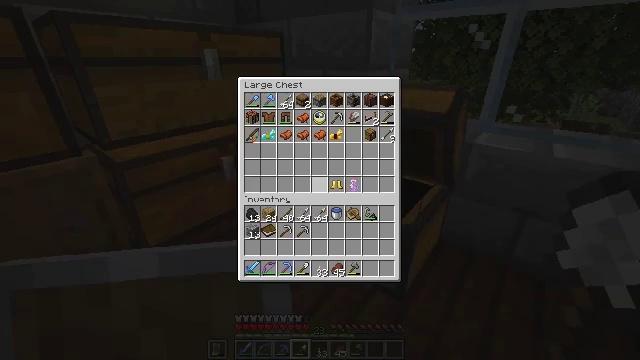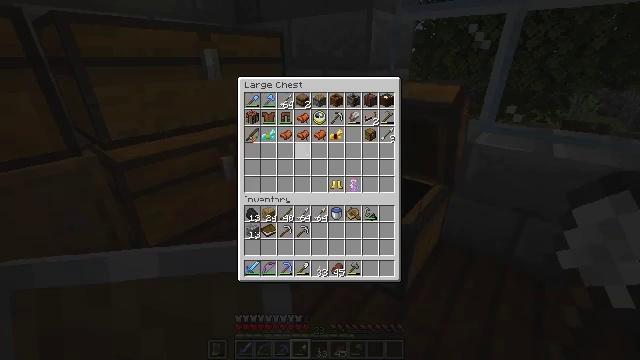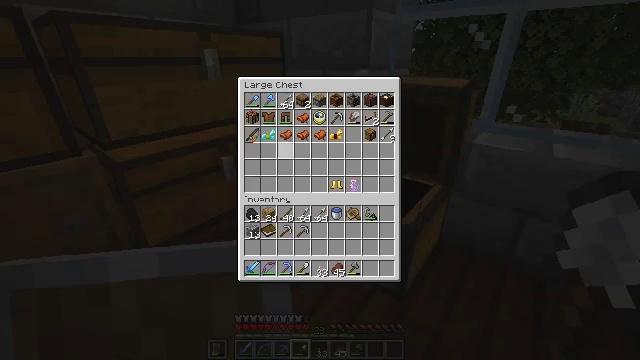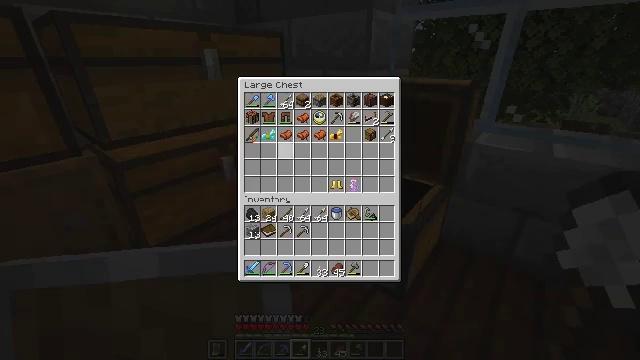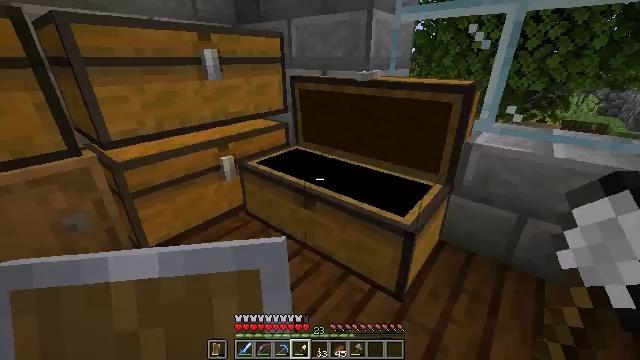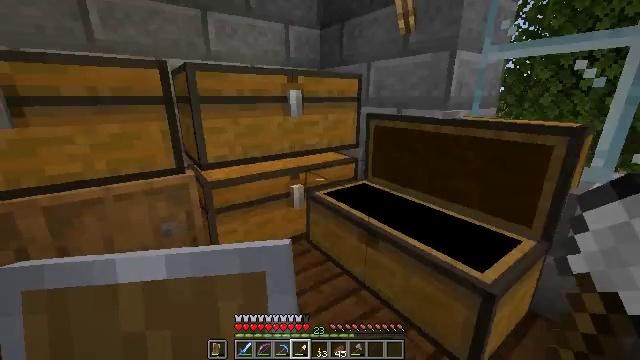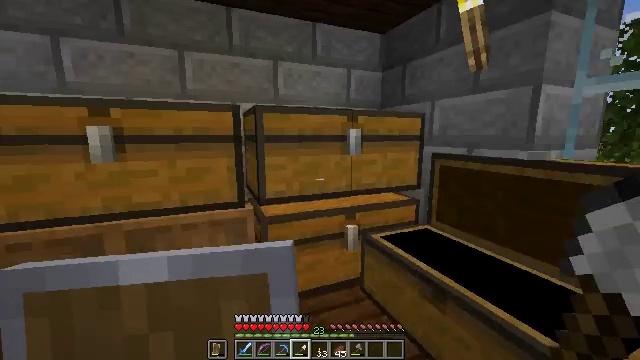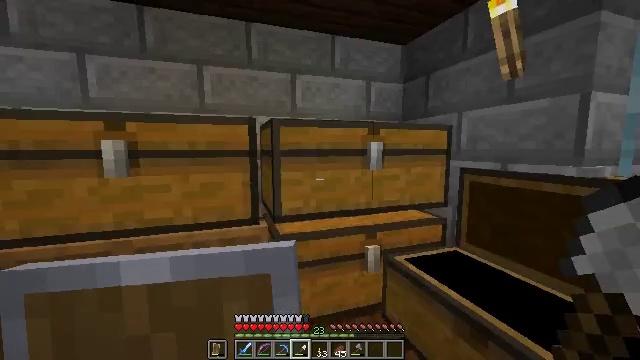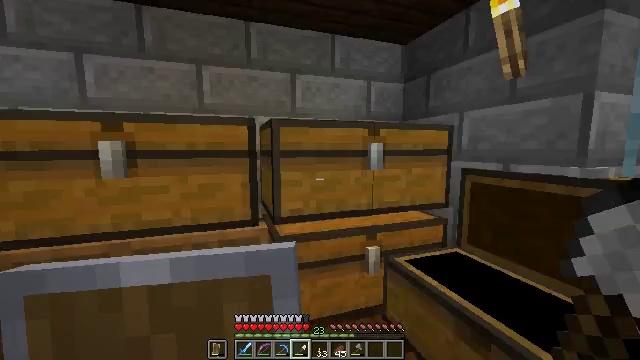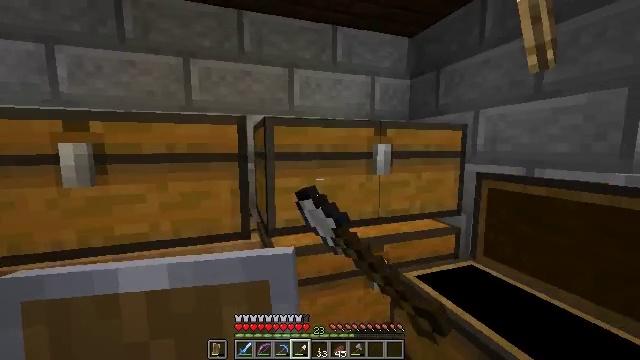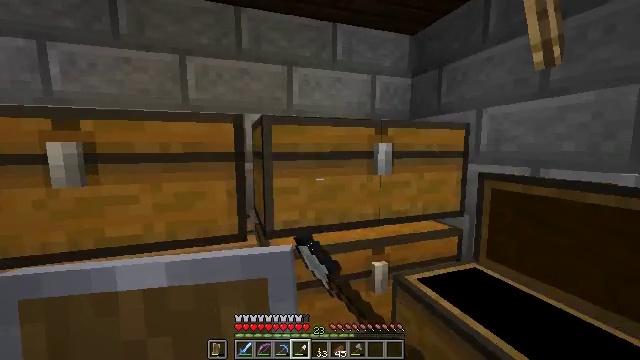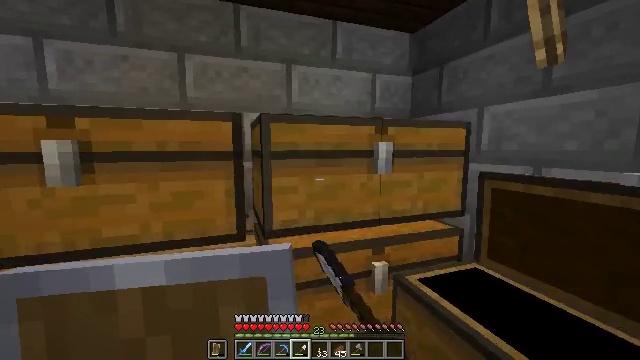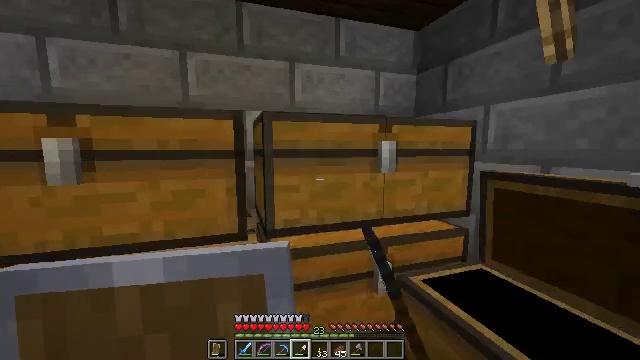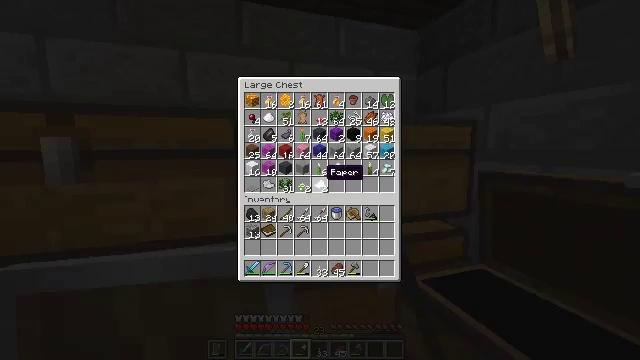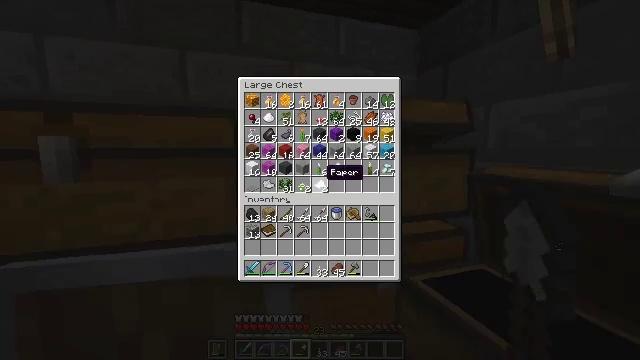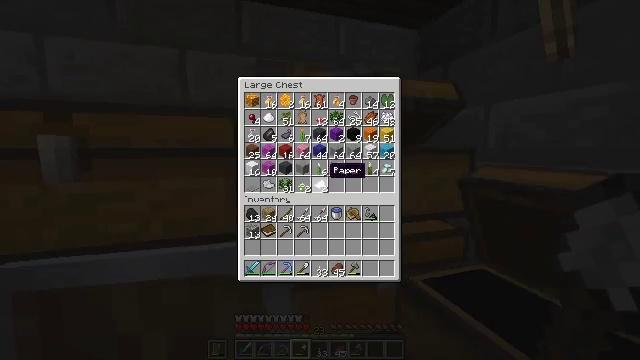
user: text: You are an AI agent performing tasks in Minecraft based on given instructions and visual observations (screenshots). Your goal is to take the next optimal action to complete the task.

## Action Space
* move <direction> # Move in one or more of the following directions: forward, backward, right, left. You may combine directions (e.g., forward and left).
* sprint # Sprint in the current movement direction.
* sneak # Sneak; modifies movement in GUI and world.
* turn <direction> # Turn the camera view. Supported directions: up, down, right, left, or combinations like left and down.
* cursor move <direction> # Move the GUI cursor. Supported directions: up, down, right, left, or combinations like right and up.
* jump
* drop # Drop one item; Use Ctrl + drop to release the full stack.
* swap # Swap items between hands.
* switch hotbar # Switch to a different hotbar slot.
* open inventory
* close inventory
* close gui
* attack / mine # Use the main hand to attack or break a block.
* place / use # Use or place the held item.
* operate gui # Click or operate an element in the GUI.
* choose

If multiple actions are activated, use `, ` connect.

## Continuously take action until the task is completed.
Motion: motion action
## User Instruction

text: Open the crafting table to make coal.
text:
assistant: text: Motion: cursor move left and up
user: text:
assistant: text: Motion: cursor move left and up
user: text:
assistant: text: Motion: no_op
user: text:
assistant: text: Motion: no_op
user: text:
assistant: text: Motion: turn left and up, close gui
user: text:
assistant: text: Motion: move forward, turn left and up
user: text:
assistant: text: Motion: move forward, turn left and up
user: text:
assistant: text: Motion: move forward, use / place
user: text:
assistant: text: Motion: use / place
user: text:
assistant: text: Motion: no_op
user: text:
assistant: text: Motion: no_op
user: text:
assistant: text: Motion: no_op
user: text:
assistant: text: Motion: open gui
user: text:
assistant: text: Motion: no_op
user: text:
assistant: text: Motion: no_op
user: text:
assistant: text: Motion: no_op
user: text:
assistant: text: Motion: no_op
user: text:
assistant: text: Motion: no_op
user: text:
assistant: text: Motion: turn left and down, close gui
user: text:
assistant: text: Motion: turn down
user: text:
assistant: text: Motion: no_op
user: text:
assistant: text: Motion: use / place
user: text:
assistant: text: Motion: no_op
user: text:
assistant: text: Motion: no_op
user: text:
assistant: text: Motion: no_op
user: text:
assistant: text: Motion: no_op
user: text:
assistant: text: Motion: cursor move left and up, open gui
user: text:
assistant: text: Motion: cursor move left
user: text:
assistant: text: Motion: cursor move left and up
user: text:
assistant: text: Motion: cursor move right